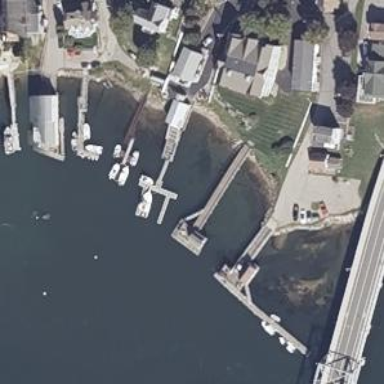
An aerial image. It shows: Man-made pier.